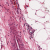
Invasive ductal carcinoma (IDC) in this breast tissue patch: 0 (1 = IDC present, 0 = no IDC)